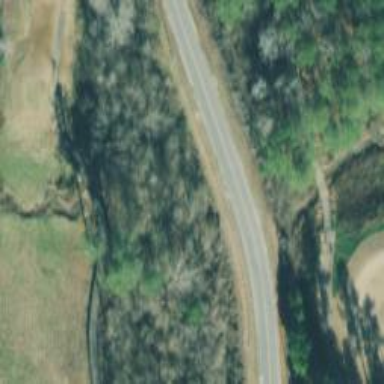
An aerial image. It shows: Tertiary road with embankment.